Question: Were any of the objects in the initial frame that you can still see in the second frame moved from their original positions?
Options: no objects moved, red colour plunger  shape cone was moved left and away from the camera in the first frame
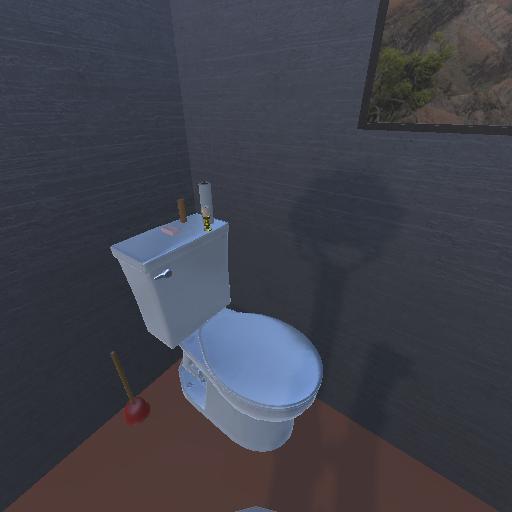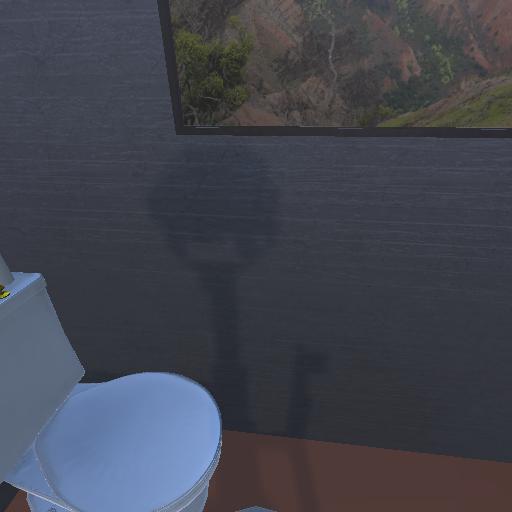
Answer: no objects moved